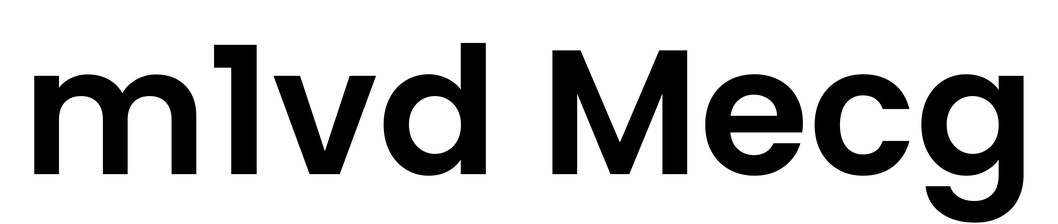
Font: Poppins-SemiBold